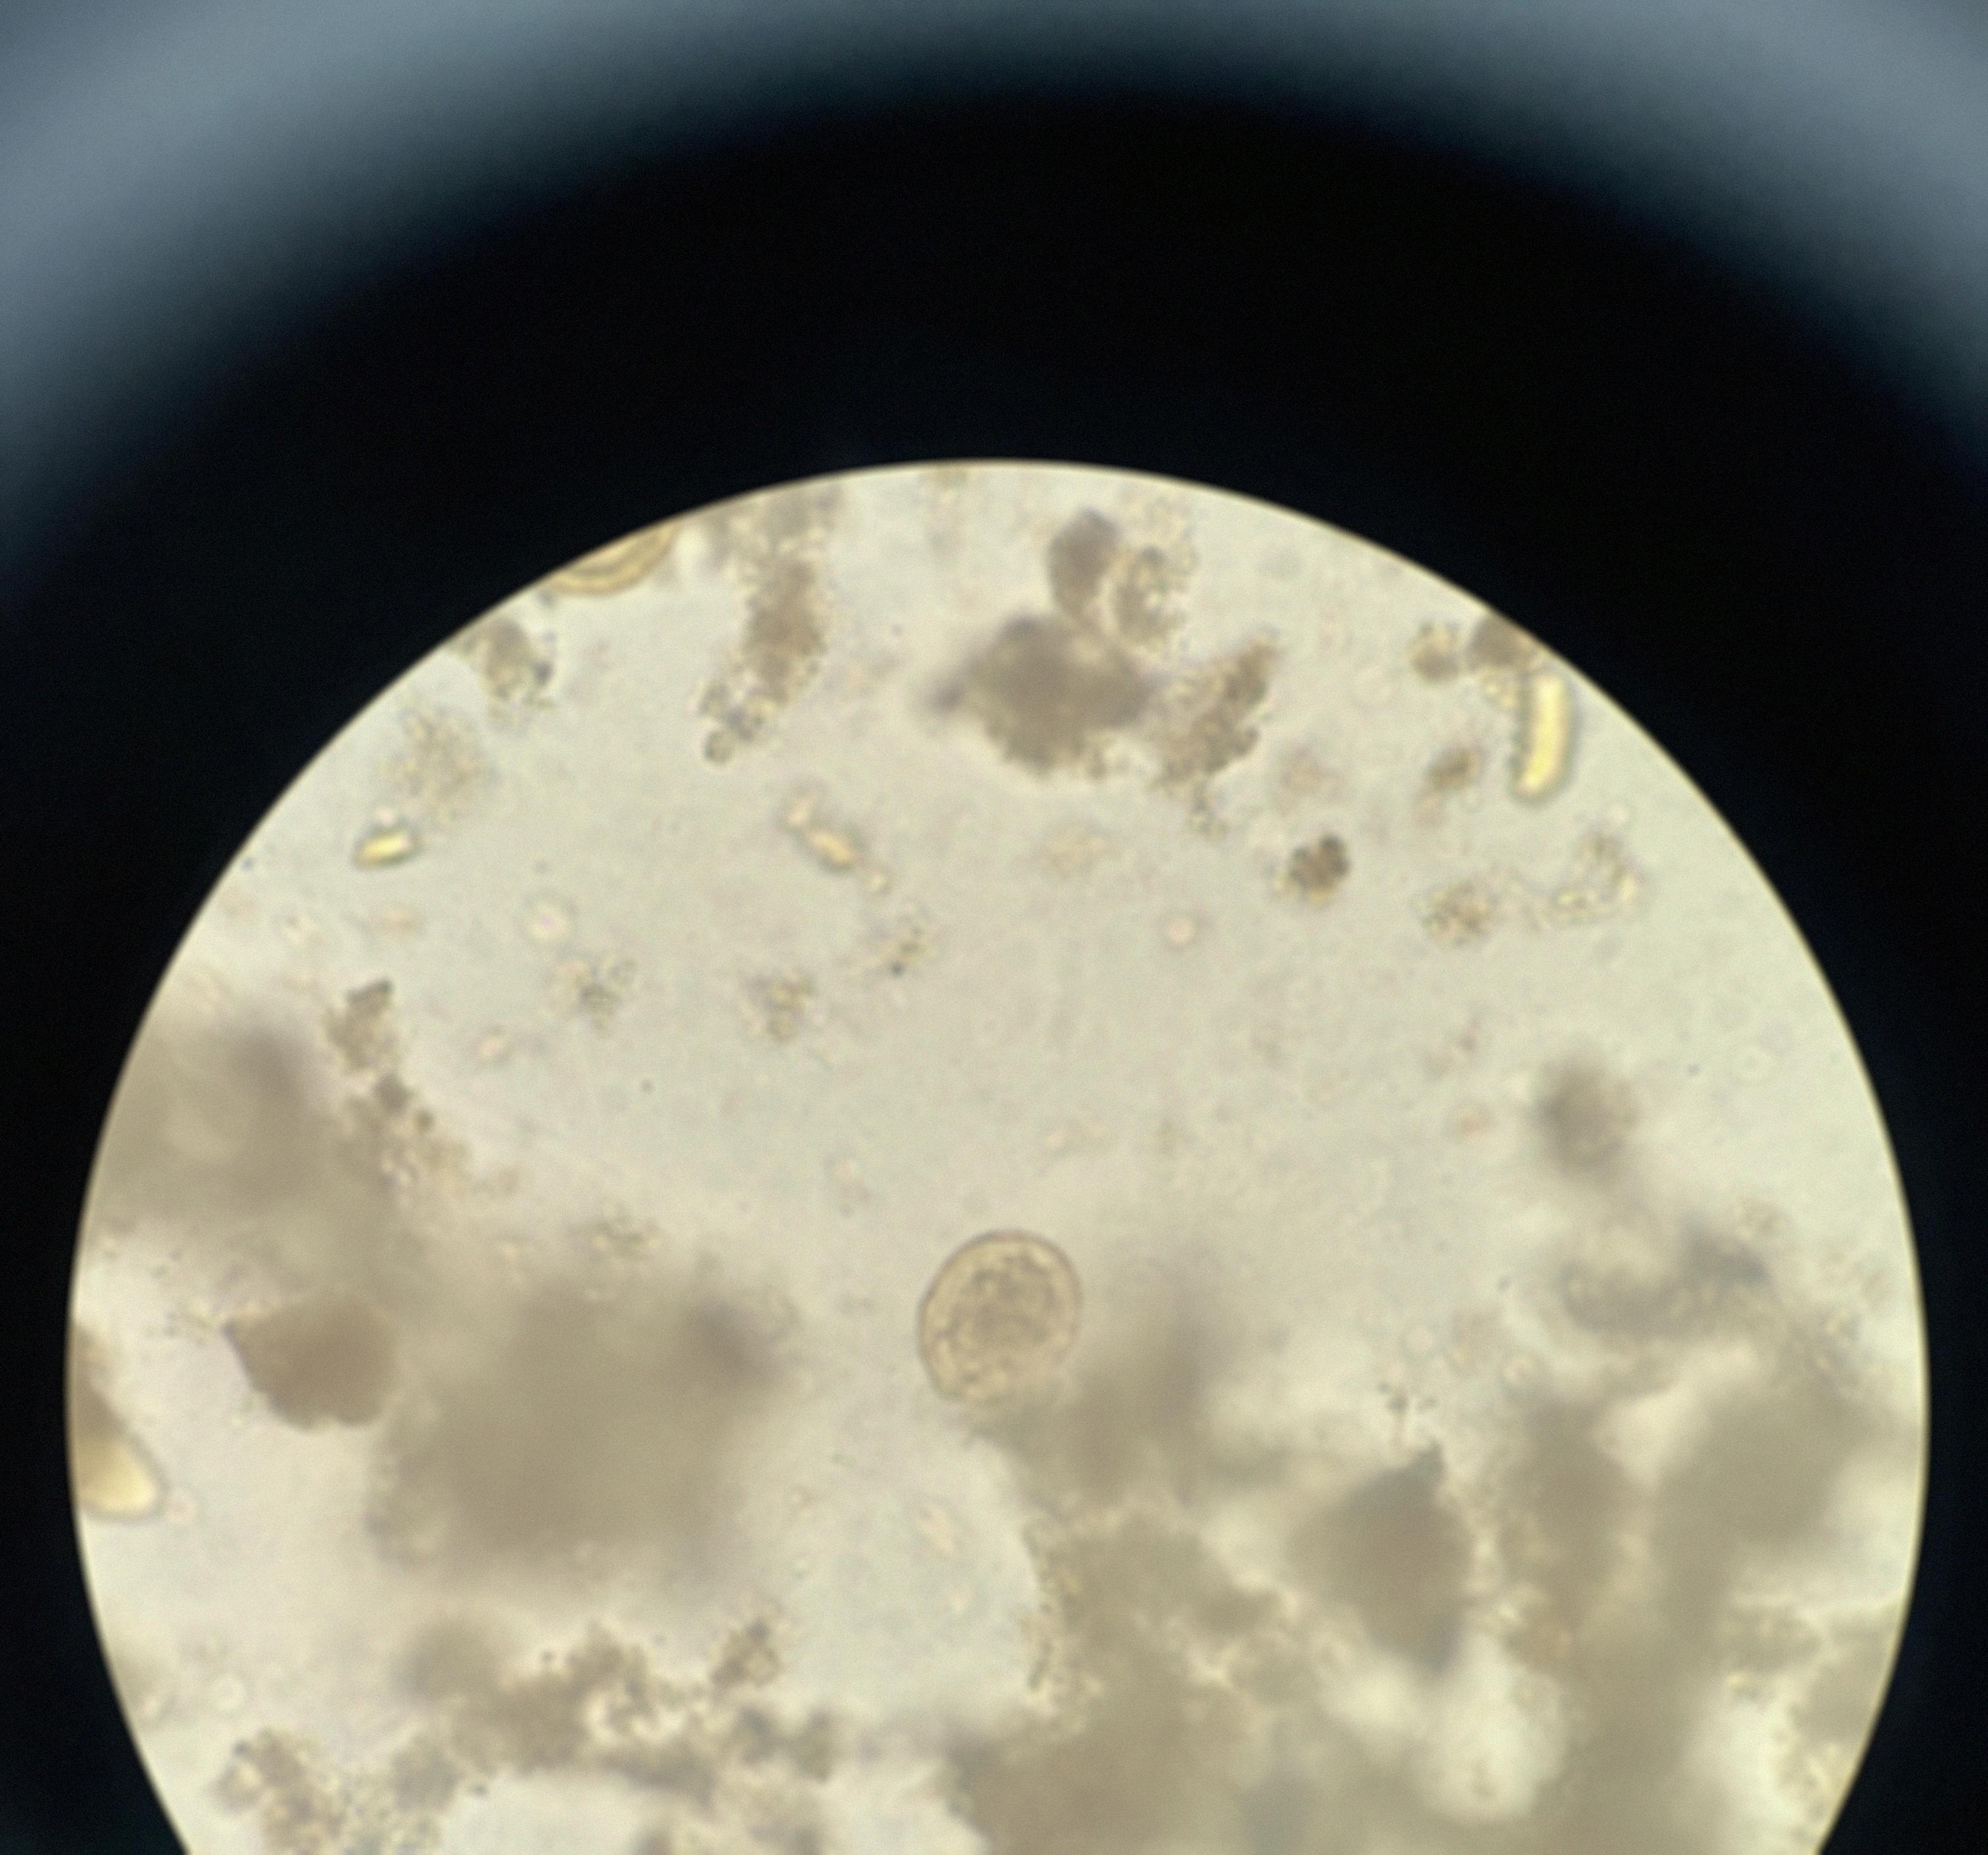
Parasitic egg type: Ascaris lumbricoides